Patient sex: F
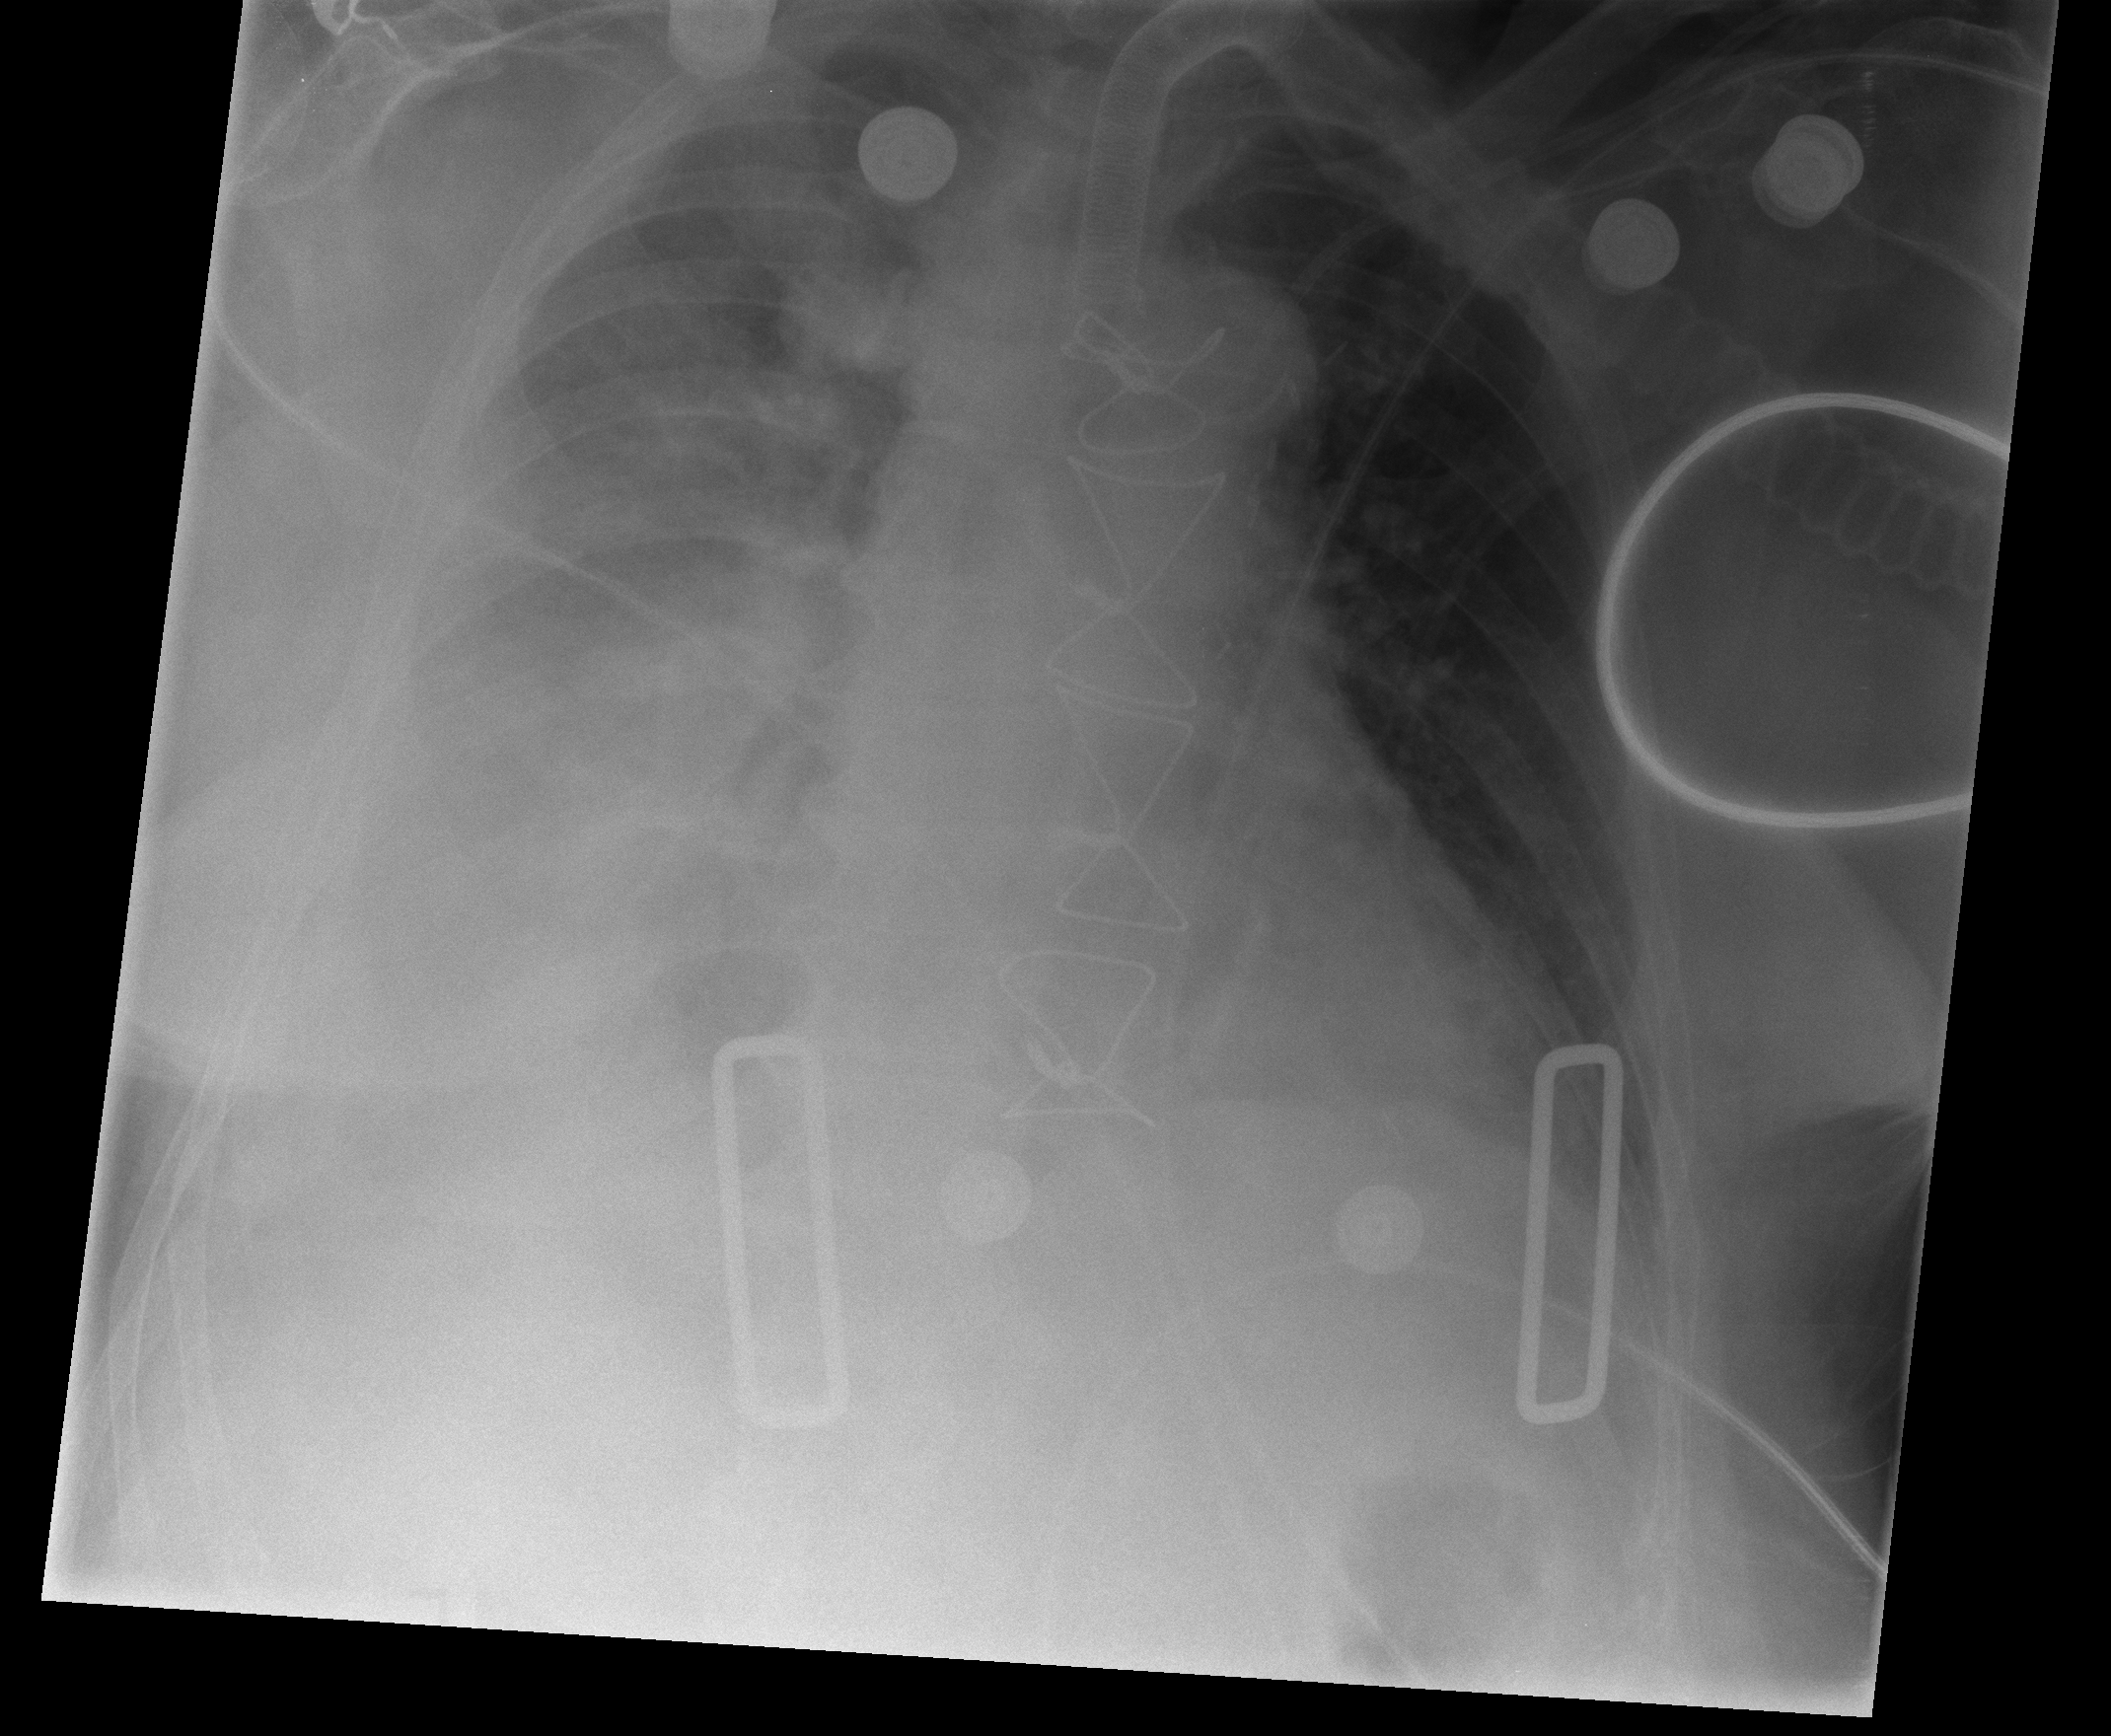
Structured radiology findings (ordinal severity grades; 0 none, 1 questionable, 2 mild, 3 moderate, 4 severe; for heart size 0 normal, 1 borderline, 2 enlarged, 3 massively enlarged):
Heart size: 3
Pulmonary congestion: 2
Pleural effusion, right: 3
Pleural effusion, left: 2
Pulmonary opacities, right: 2
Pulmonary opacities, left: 0
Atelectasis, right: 3
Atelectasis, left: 2